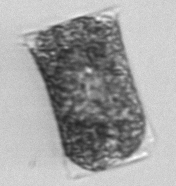
Label: Hemiaulus_membranaceus